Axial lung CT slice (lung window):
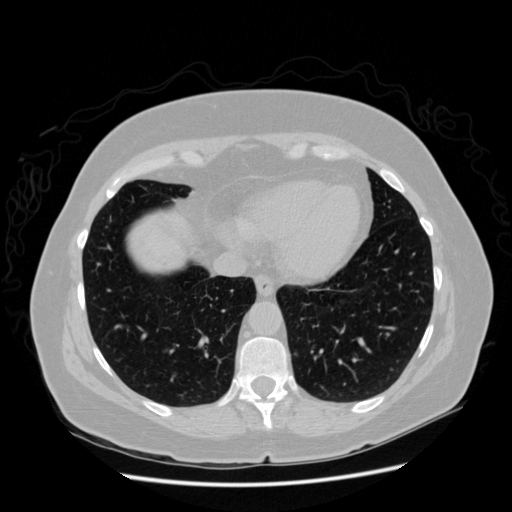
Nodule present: no